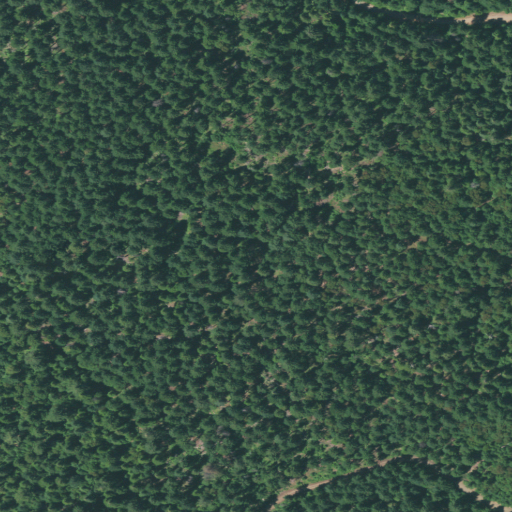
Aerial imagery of ridge(s) in Oregon named Cleveland Ridge containing only evergreen forest